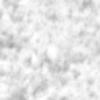
Label: no_change